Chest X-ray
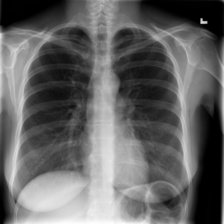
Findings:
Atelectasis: negative
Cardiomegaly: negative
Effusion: negative
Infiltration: negative
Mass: negative
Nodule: negative
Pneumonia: negative
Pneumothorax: negative
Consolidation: negative
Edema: negative
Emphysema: negative
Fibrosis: negative
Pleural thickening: negative
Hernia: negative